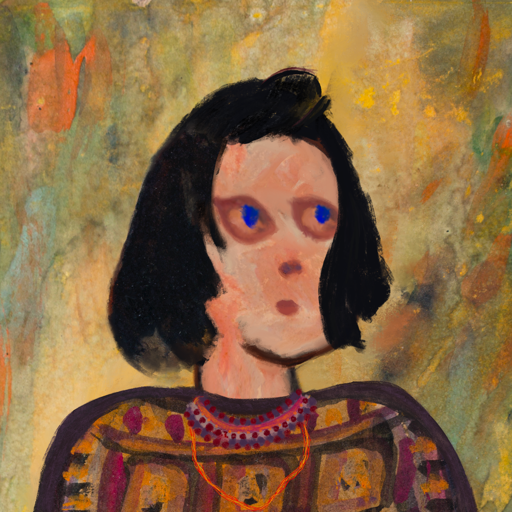
Background: Comrade, Head And Neck Side: Roy_Bahadur, Face Side: Mother_And_Son_Mother, Bust: Doll, Hair Side: Mosgoul, Head Accessory: Blank, Second Necklace: Gypsy_Mother_2, Necklace: Roy_Bahadur, Baby: Blank